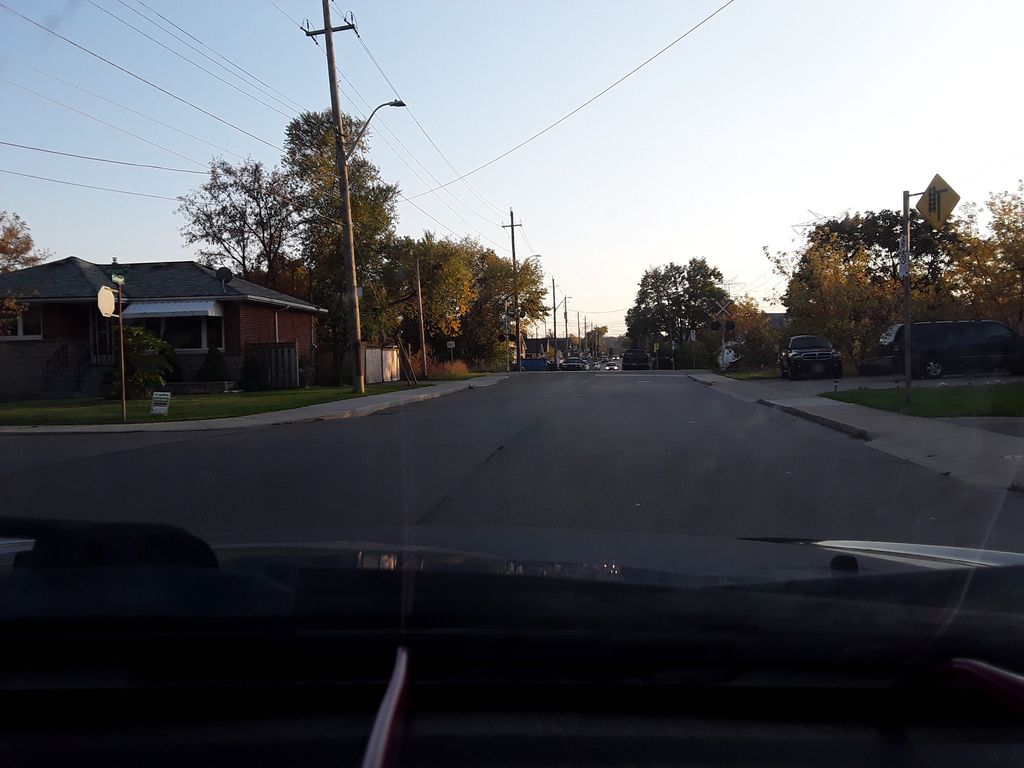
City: hamilton